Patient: sex M, age 74
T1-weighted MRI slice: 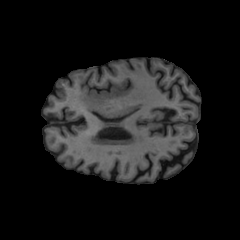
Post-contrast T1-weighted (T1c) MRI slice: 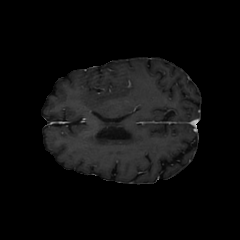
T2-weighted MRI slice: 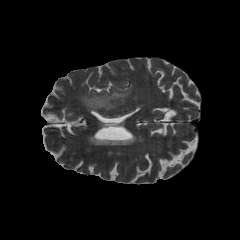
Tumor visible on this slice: yes
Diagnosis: Glioblastoma, IDH-wildtype
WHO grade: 4